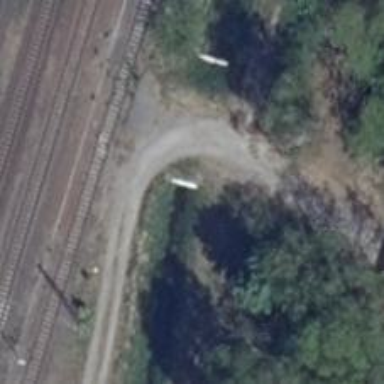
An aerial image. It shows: Gravel track with grade4 track type.